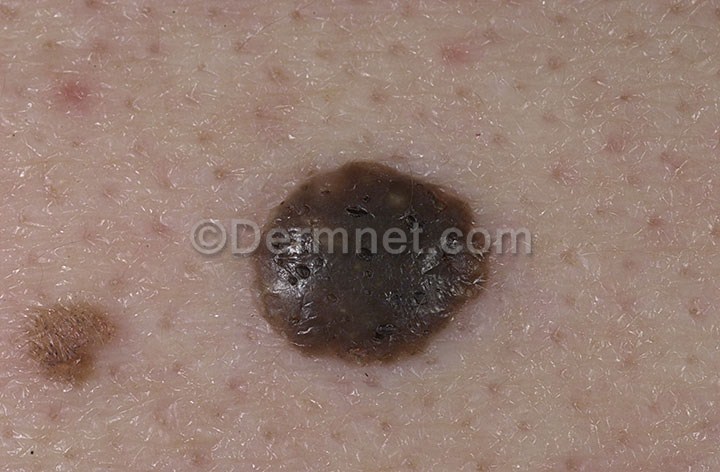
Disease: Seborrheic Keratoses and other Benign Tumors